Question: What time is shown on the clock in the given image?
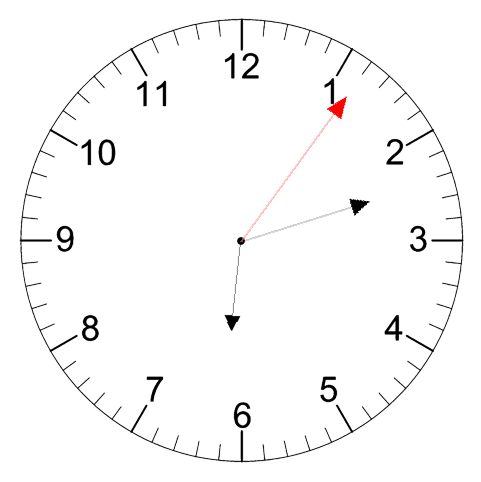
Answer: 06:12:06